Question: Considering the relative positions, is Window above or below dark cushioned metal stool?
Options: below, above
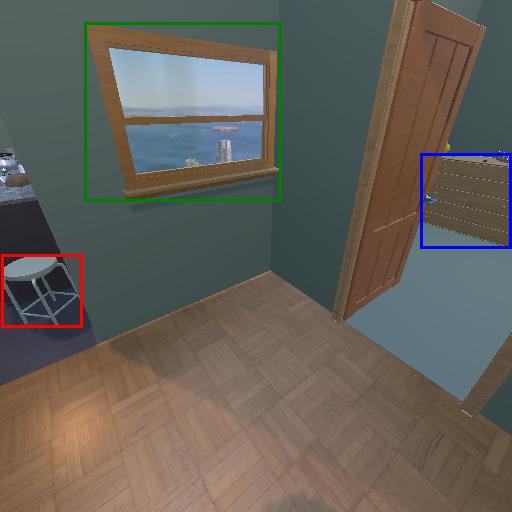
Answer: below